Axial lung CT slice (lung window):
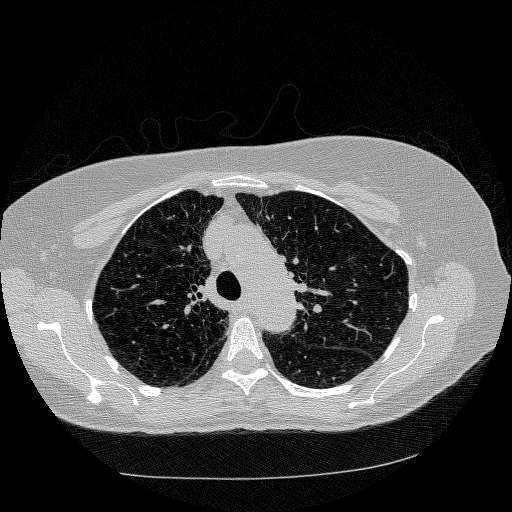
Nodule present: no